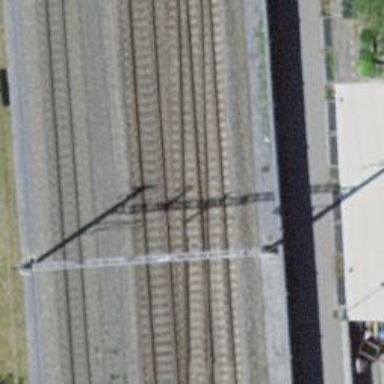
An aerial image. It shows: Railway with electrified contact lines.